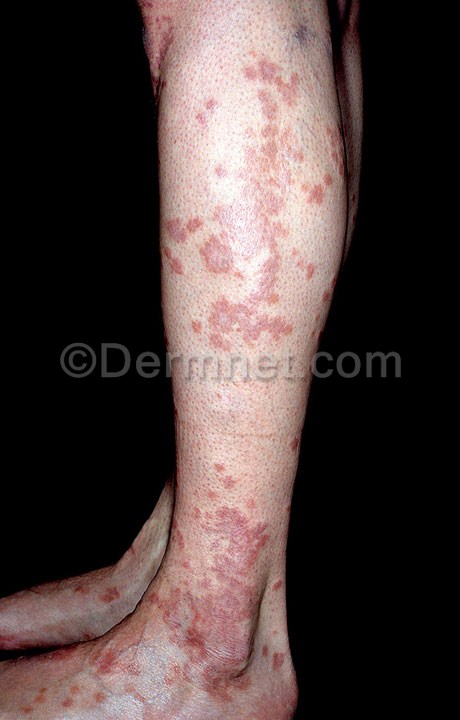
Disease: Systemic Disease